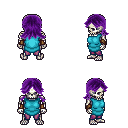
a pixel art fantasy rpg character, male body template, skeleton, teal tunic, magenta pants, purple loose hair, leather bracers, four views (front, back, left, right), 2x2 character sprite sheet, small pixel art, hard edges, no anti-aliasing